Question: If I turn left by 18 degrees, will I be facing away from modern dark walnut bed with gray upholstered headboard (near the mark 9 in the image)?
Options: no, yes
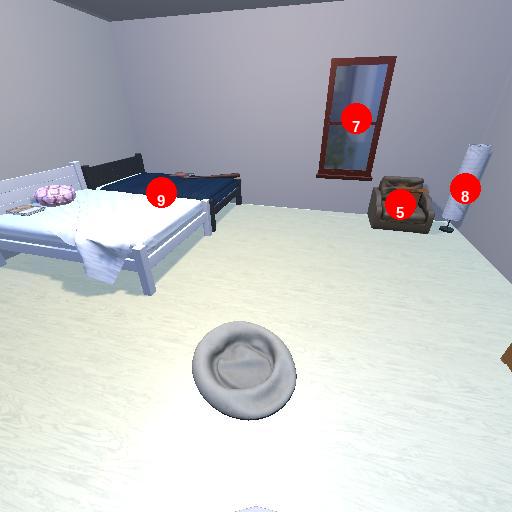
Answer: no